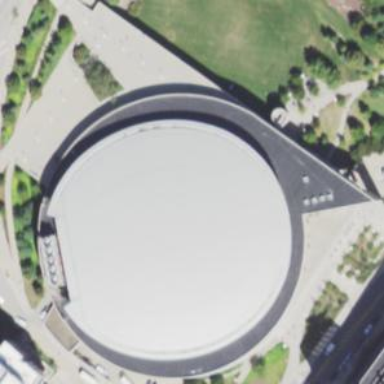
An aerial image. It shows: Building where basketball is played.